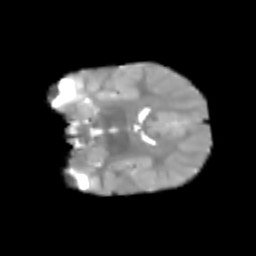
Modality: T2w
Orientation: coronal
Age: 6
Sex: male
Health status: healthy